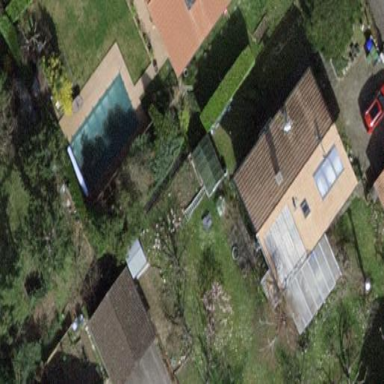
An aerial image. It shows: Garden enclosed by fence.